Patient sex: M
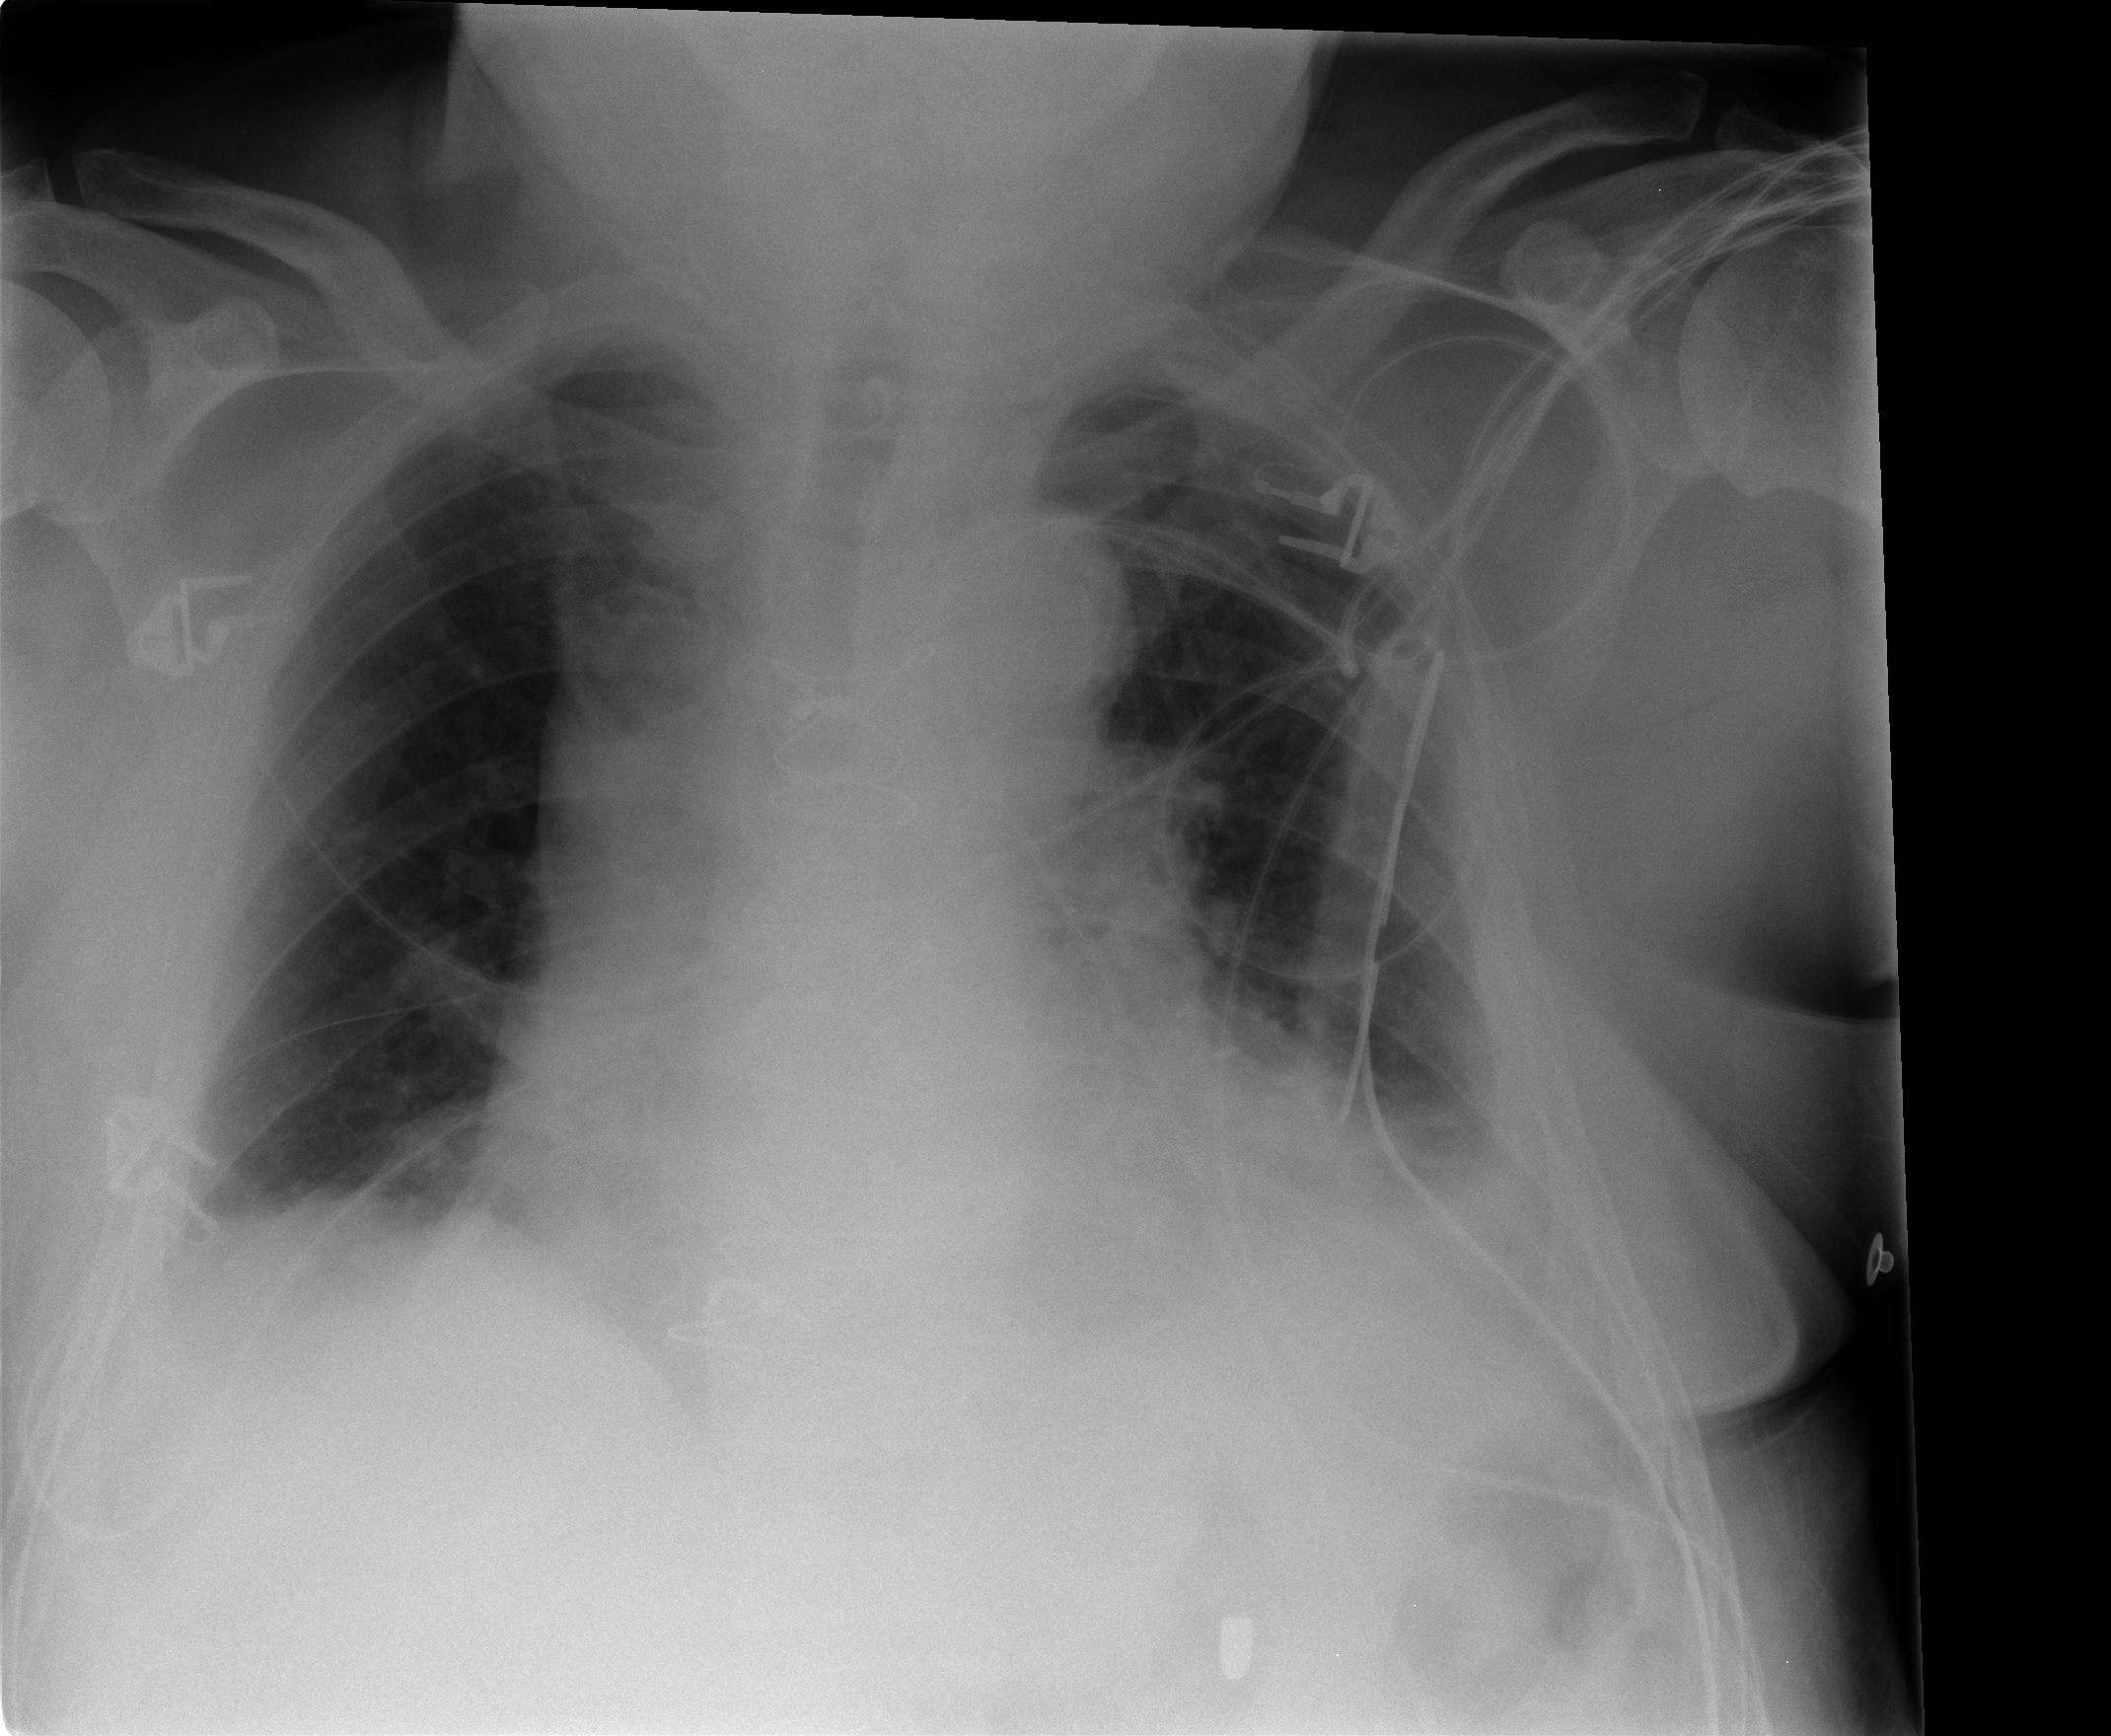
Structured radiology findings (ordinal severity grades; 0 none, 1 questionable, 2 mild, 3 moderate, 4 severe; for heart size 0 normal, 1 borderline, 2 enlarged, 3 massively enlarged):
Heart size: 3
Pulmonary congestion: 3
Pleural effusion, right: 1
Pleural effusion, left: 2
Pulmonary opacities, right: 0
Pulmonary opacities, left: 0
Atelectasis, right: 2
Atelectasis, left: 2